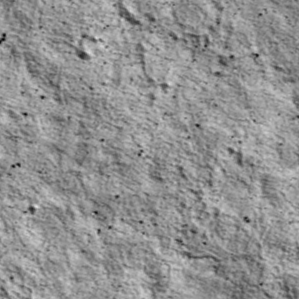
Label: non_frost